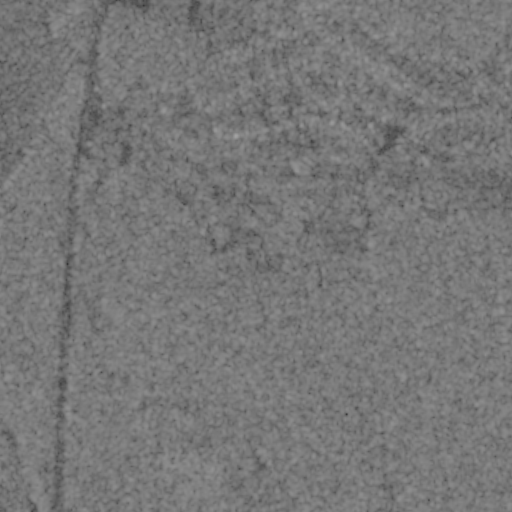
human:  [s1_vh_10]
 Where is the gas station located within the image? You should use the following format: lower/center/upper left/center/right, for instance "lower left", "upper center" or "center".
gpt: The gas station is located in the upper left of the image.
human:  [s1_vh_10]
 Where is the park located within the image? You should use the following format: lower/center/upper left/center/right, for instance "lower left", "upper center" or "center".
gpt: The park is located in the upper center of the image.
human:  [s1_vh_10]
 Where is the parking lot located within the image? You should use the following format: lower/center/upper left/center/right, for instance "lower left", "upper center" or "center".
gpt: The parking lot is located in the upper left of the image.
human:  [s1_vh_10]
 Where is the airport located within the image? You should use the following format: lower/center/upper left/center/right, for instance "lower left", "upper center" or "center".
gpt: There is no airport in the image.

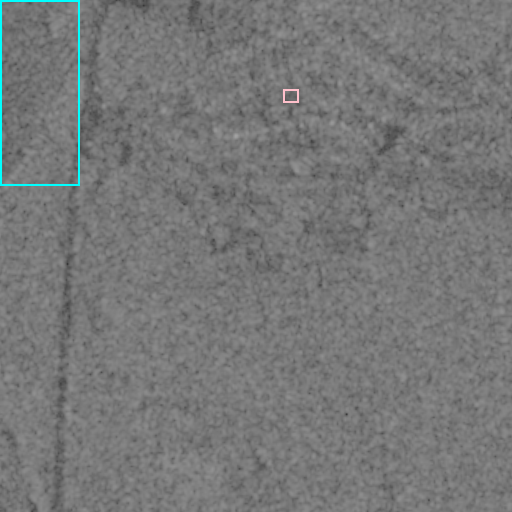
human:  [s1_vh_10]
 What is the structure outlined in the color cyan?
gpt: The structure outlined in cyan is a crop field.
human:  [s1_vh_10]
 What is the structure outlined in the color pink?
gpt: The structure outlined in pink is a park.
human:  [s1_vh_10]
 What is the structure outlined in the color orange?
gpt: There is no orange outline.